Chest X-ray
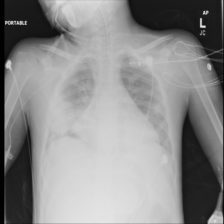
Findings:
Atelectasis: negative
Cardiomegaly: negative
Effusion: negative
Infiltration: negative
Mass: negative
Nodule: negative
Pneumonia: positive
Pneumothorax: negative
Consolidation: negative
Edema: negative
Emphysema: negative
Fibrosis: negative
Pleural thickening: negative
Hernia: negative